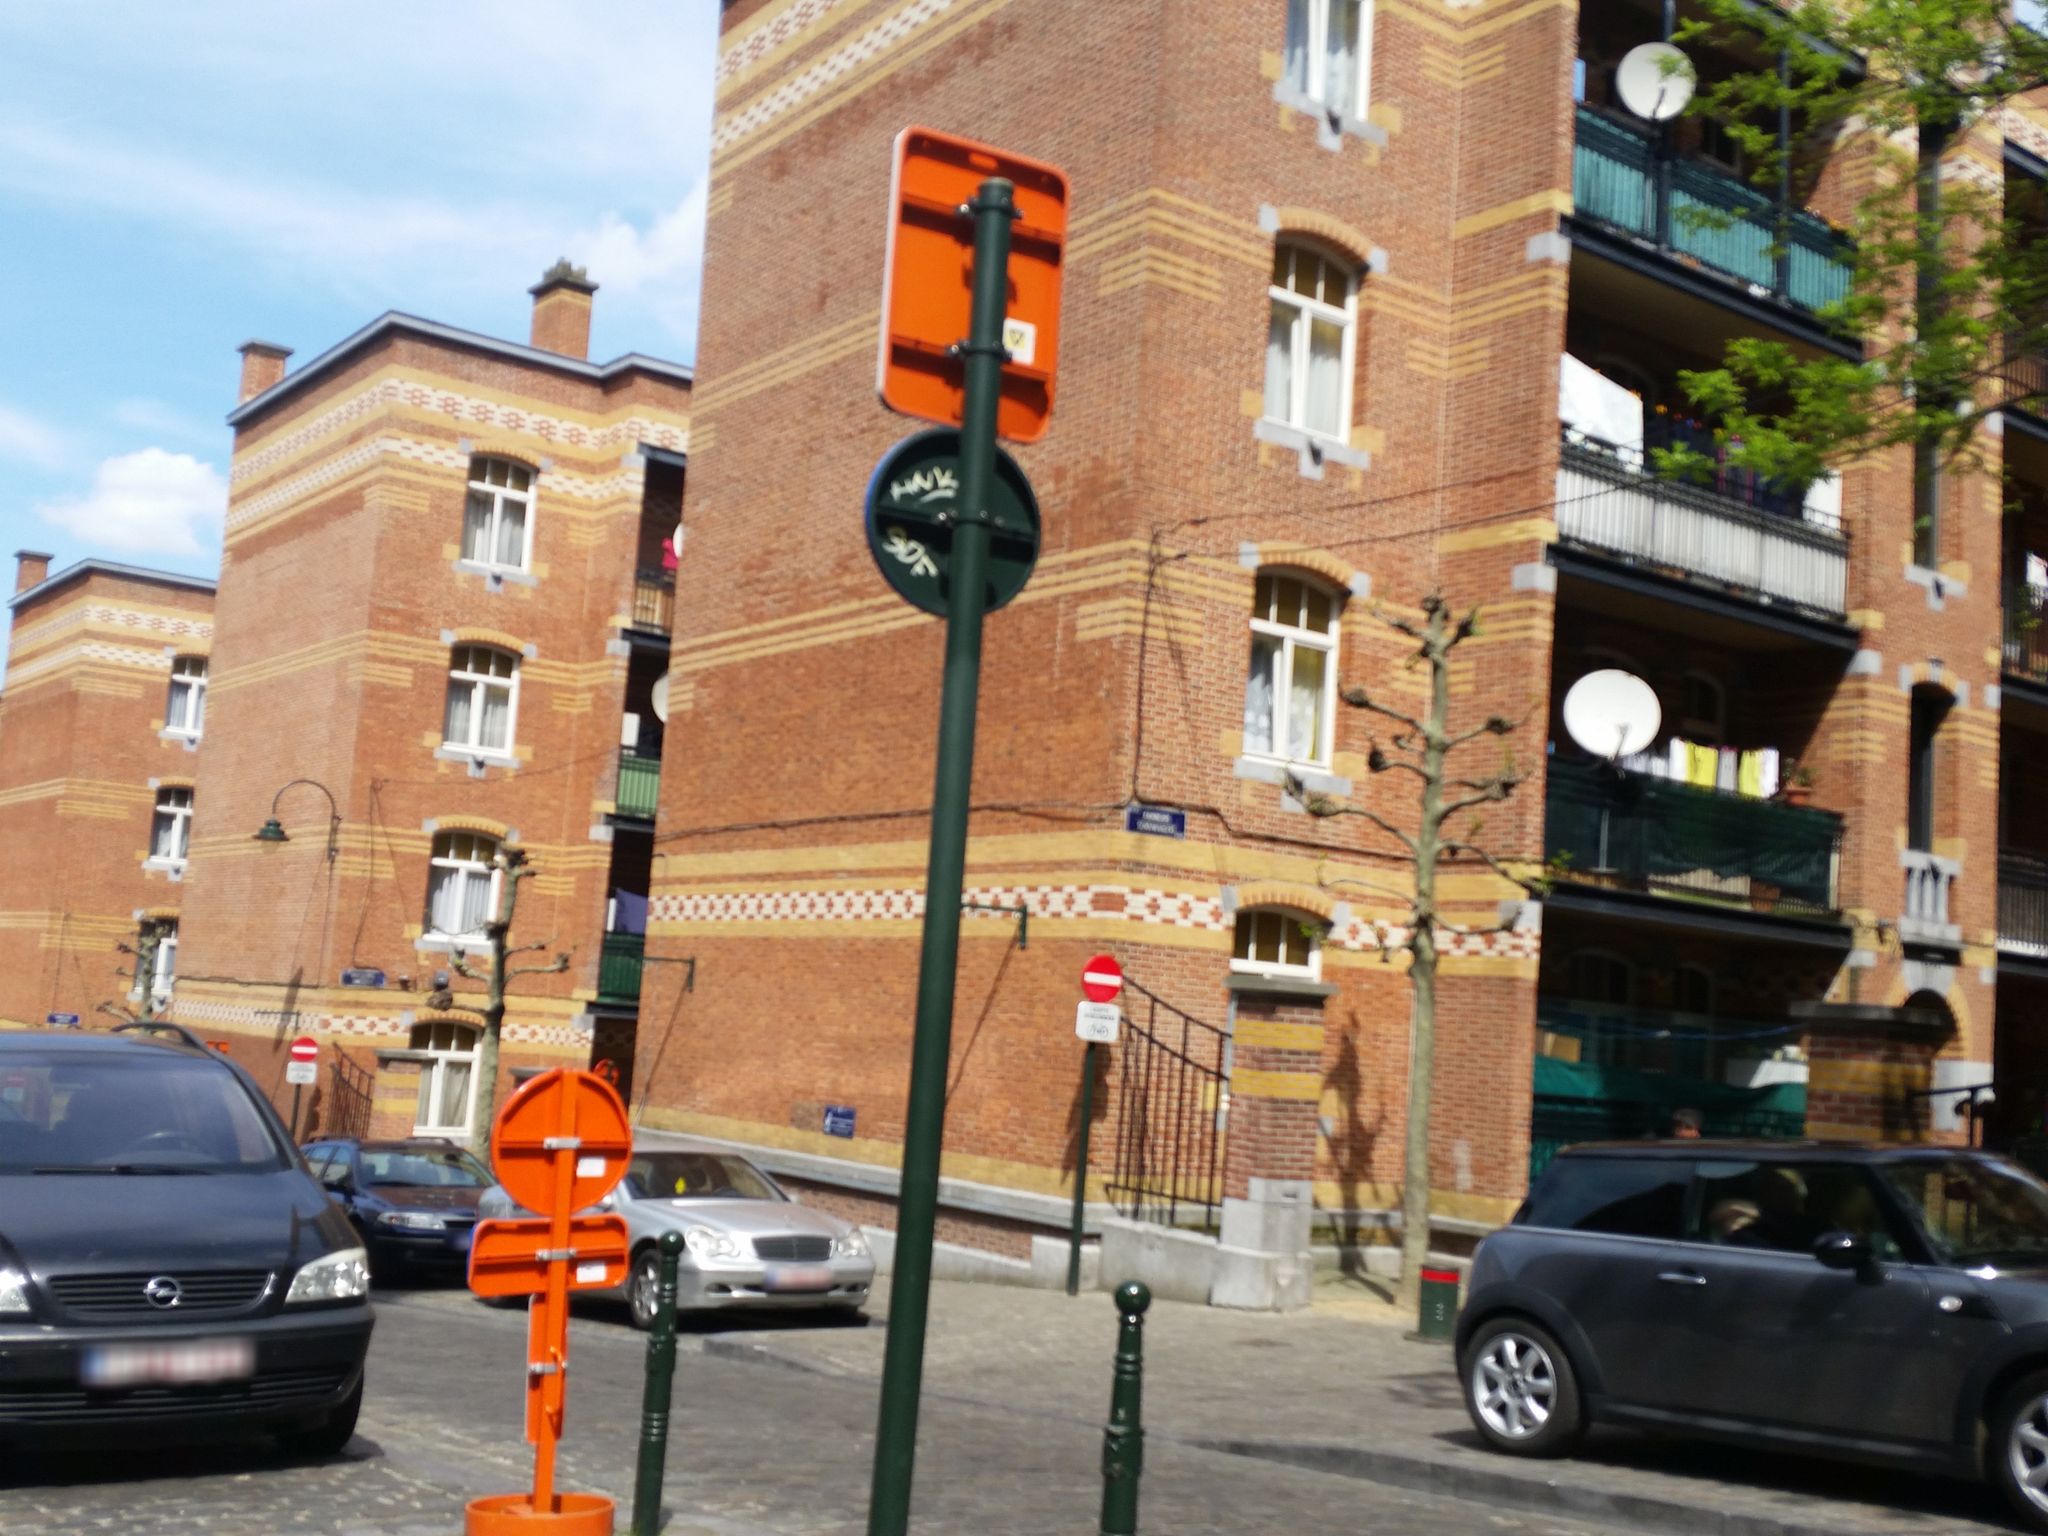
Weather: clear
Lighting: day
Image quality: good
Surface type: walking surface
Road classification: steps, pedestrian, living_street
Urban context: urban centre
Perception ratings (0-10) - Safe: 4.31, Lively: 8.09, Beautiful: 4.46, Boring: 3.85, Depressing: 1.98, Wealthy: 9.06